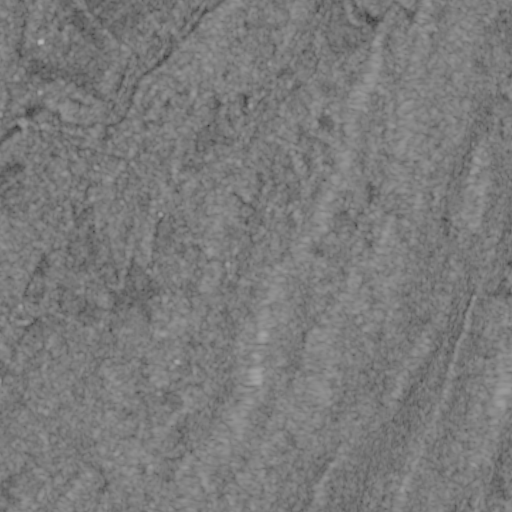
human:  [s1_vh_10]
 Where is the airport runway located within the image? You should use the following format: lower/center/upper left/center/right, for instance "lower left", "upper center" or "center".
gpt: The airport runway is located in the upper left of the image.
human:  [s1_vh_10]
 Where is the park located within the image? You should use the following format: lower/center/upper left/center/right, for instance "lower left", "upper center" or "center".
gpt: The park is located in the center right of the image.
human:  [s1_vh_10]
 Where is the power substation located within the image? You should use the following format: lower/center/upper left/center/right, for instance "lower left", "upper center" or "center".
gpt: The power substation is located in the upper left of the image.
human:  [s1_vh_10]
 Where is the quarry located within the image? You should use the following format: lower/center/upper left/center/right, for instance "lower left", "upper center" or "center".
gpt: The quarry is located in the center right of the image.
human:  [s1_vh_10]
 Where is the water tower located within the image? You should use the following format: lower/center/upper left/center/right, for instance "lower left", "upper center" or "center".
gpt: The water tower is located in the center left of the image.
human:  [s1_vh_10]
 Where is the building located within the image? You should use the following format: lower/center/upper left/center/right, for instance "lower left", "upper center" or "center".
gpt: There is no building in the image.

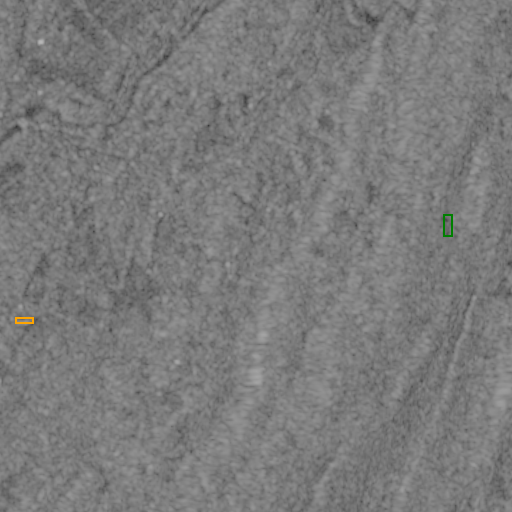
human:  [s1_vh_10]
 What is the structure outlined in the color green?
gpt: The structure outlined in green is a quarry.
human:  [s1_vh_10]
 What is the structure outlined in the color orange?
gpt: The structure outlined in orange is a building.
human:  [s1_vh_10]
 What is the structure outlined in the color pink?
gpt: There is no pink outline.